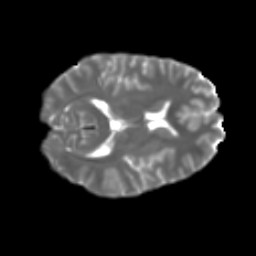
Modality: T2w
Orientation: axial
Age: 23
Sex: female
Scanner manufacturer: ge
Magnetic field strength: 3 T
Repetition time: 7.8 s
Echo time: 0.0606 s